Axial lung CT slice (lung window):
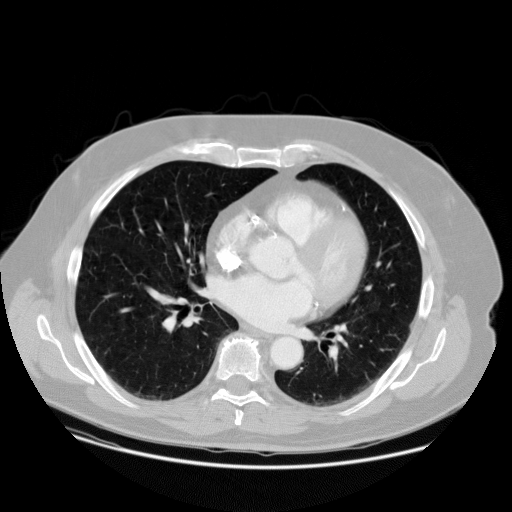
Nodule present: no